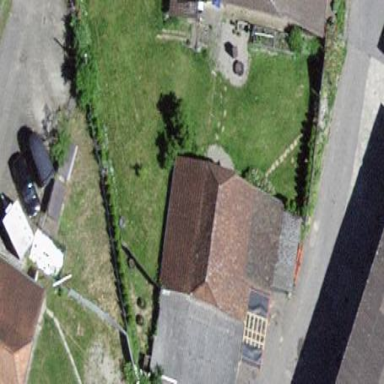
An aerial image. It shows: Rural barn.